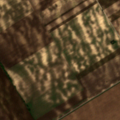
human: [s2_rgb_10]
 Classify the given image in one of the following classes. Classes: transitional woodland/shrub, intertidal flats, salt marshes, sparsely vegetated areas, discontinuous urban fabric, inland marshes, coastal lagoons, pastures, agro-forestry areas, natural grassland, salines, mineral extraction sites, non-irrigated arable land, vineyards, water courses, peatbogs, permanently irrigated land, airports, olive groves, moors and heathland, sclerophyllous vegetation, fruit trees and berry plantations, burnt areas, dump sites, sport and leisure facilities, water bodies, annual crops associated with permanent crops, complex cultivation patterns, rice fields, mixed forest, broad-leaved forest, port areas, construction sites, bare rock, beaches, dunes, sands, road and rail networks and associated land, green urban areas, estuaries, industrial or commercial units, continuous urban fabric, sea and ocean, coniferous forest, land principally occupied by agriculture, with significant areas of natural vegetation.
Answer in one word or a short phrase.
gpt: non-irrigated arable land